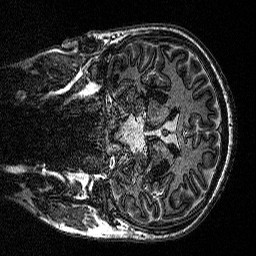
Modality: MP2RAGE
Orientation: coronal
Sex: male
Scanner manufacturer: siemens
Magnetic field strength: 3 T
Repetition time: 5 s
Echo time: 0.00292 s